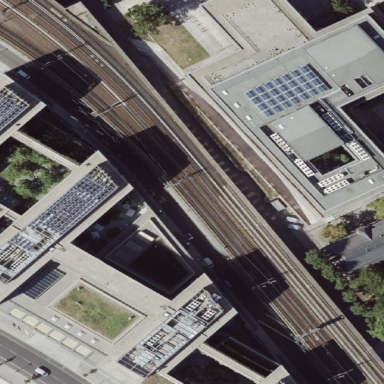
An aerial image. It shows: Viaduct building with flat roof.